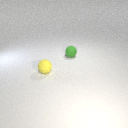
small green rubber sphere to the right of small yellow rubber sphere